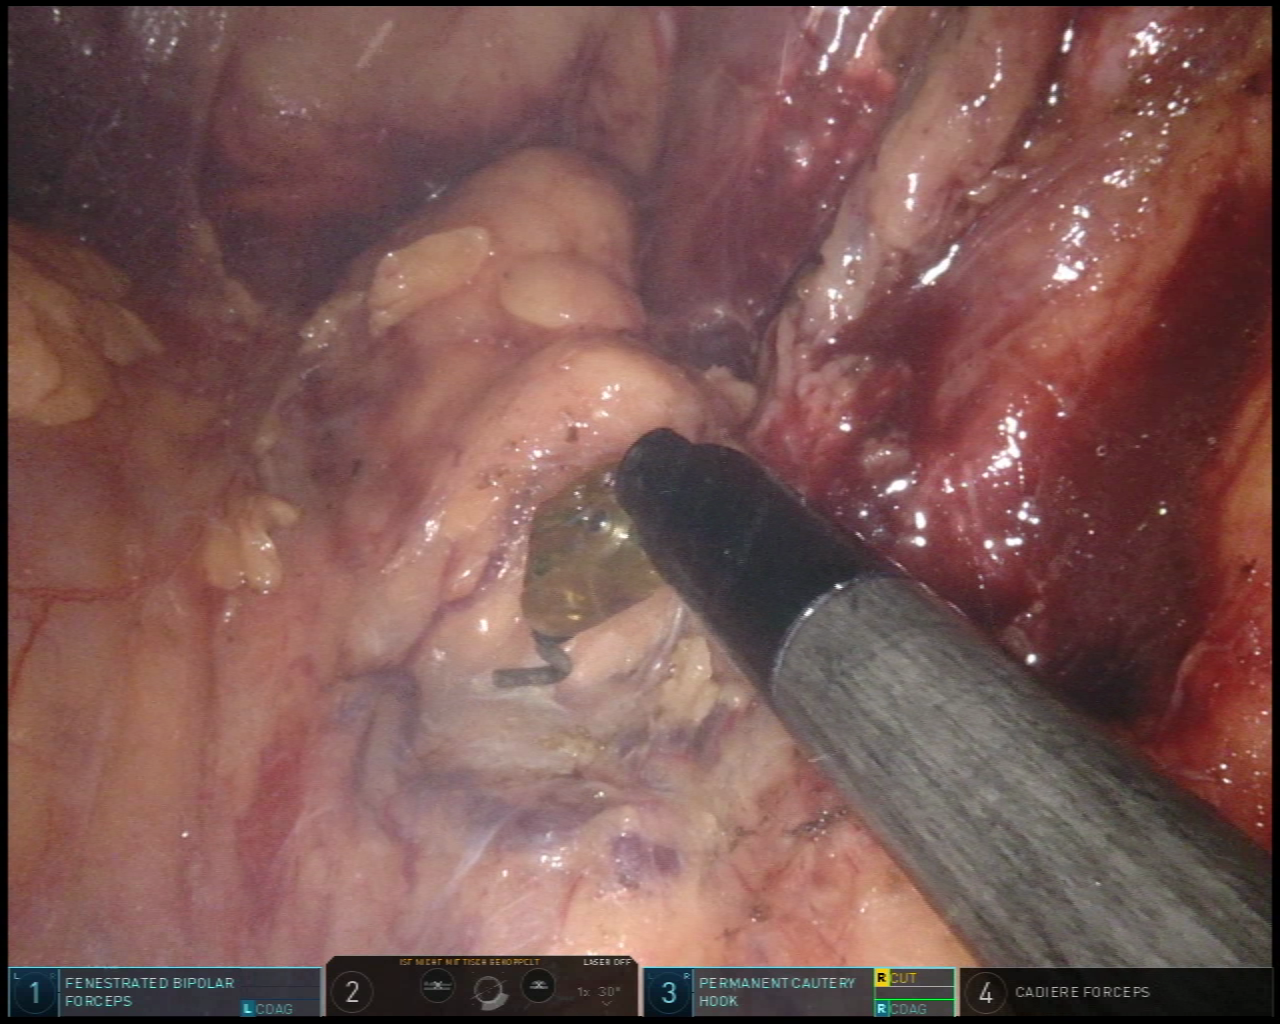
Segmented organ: ureter
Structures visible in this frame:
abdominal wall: no
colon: yes
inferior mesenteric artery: no
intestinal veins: no
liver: no
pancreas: no
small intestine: no
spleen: no
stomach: no
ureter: yes
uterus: no
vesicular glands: no